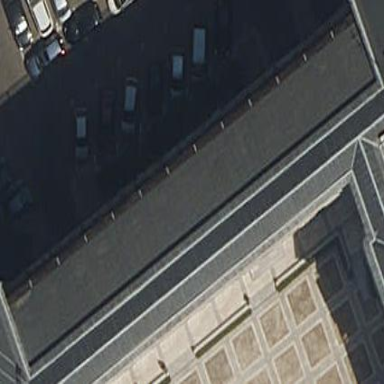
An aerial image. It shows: Building with flat roof made of slate.